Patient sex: M
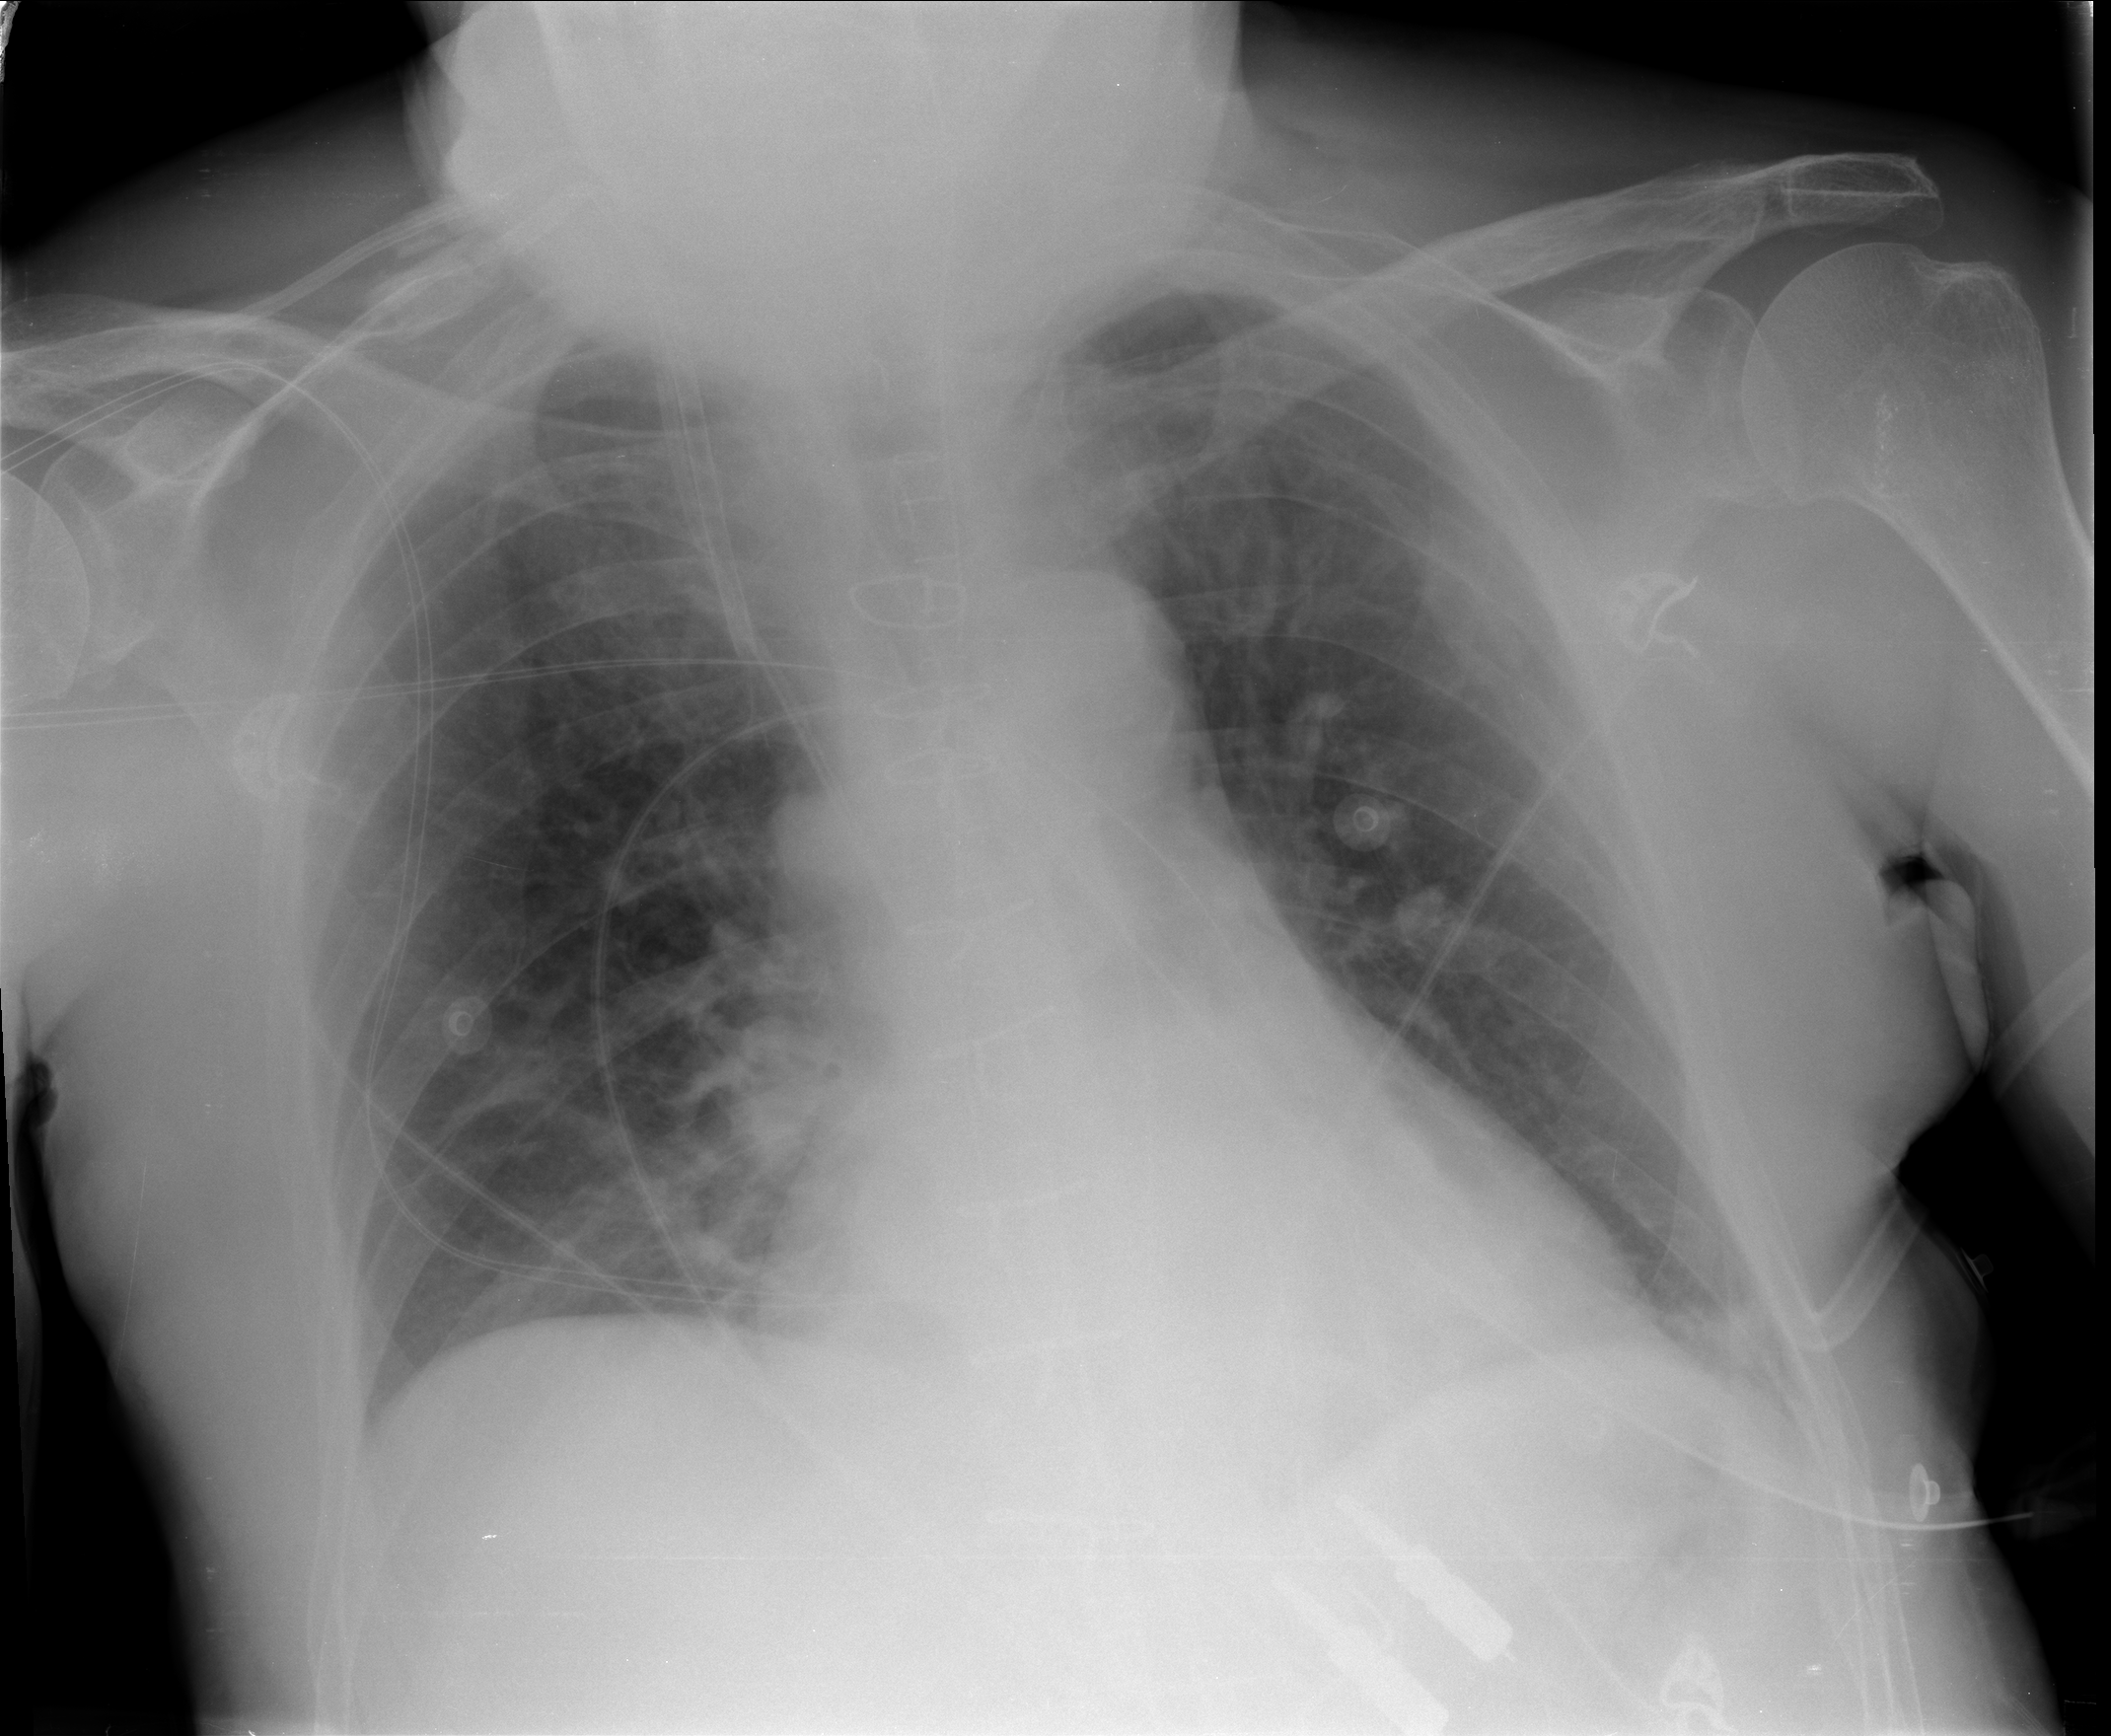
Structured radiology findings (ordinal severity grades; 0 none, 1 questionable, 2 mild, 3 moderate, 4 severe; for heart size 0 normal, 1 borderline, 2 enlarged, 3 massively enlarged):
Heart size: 0
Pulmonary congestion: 2
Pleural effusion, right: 0
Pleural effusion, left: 0
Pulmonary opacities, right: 0
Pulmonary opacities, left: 0
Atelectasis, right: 0
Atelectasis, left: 2